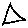
Label: triangle